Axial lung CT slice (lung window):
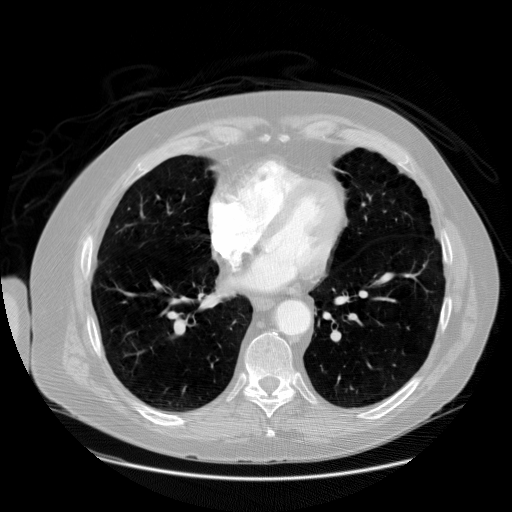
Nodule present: no